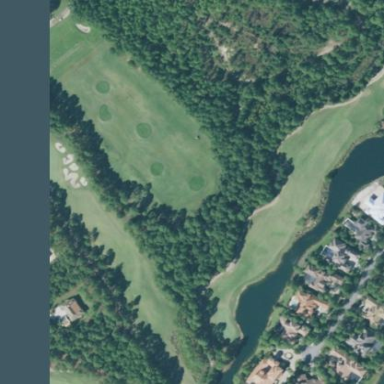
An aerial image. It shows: Grassy area used as driving range for golf.